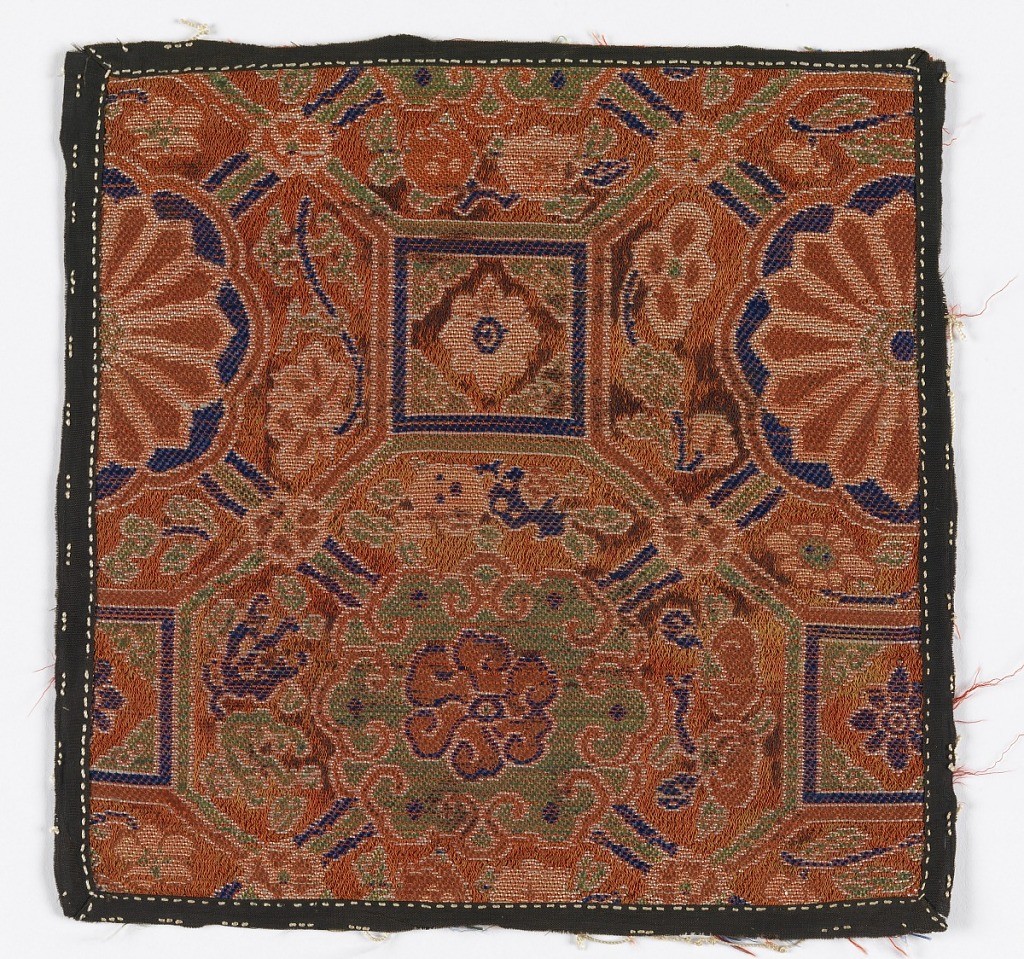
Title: Fragments
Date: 18th–19th century
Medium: silk Technique: plain compound weave
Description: a) Red ground with lozenge pattern with flowers and squares. Large chrysanthemums. Patterning in blue, green, and red. Edges are finished with black fabric and white stitches.
b) red ground with all over small green grid pattern of alternating circles and diamonds. The circles contain a Chinese character. Diamonds contain an illegible geometric shape.